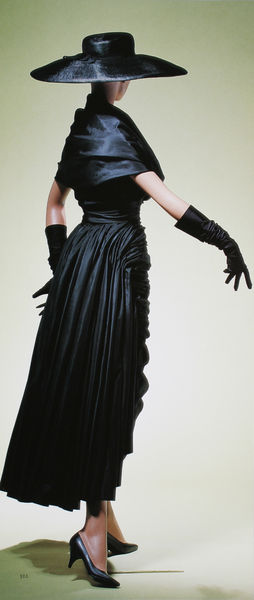
Titel: Tageskleid aus schwarzem Seidentaft
Künstler: Cristobal Balenciaga
Standort: Kyoto (Japan)
Institution: Kyoto Costume Institute
Schlagwörter: hand, schatten, bewegung, elegant, finger, frau, handschuh, handschuhe, hut, kleid, licht, rücken, schwarz, dame, tuch, mode, rock, arme, falten, kragen, trauer, bildnis, porträt, realismus, seide, beine, modell, schuhe, füsse, verkleidung, glanz, model, schick, stola, satin, foto, puppe, schultertuch, absätze, pumps, ganzkörperporträt, absatz, standbein, verdeckt, drehung, studio, schaufensterpuppe, stöckelschuhe, chanel, florentiner, modephotographie, wachsfigur